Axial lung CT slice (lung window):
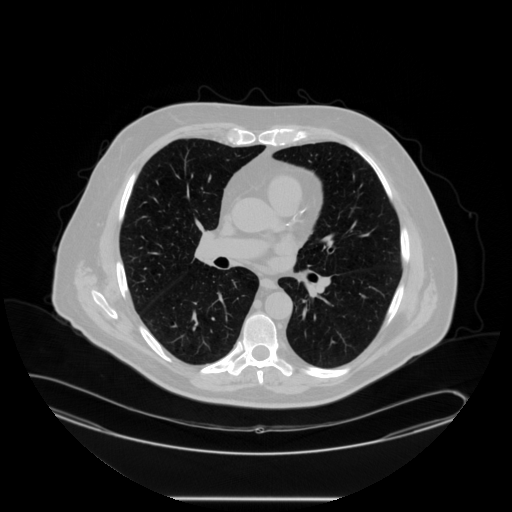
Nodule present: no